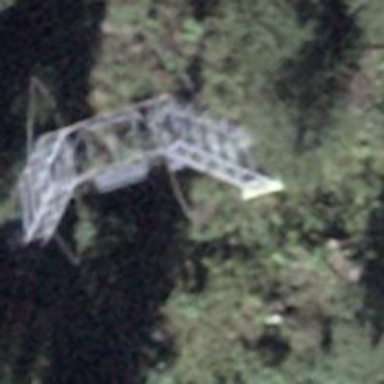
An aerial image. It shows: Cable car.